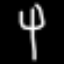
Label: fork